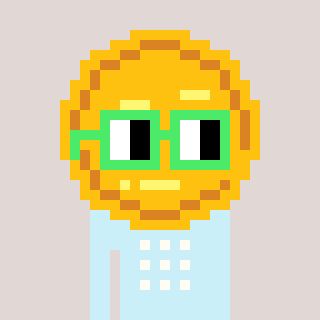
a pixel art character with square light green glasses, a medal-shaped head and a cold-colored body on a warm background